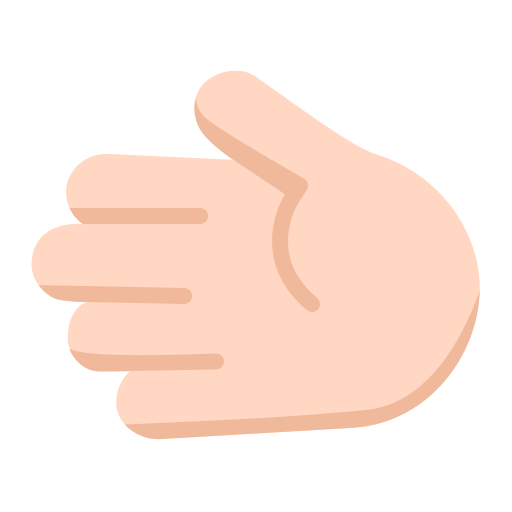
leftwards hand flat light